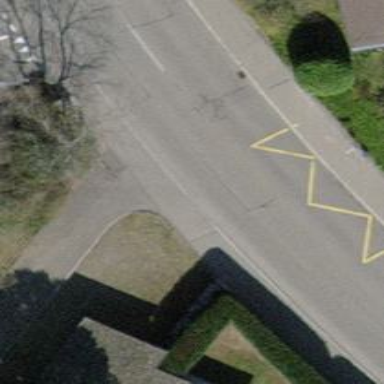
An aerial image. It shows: Public transport stop position.